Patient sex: F
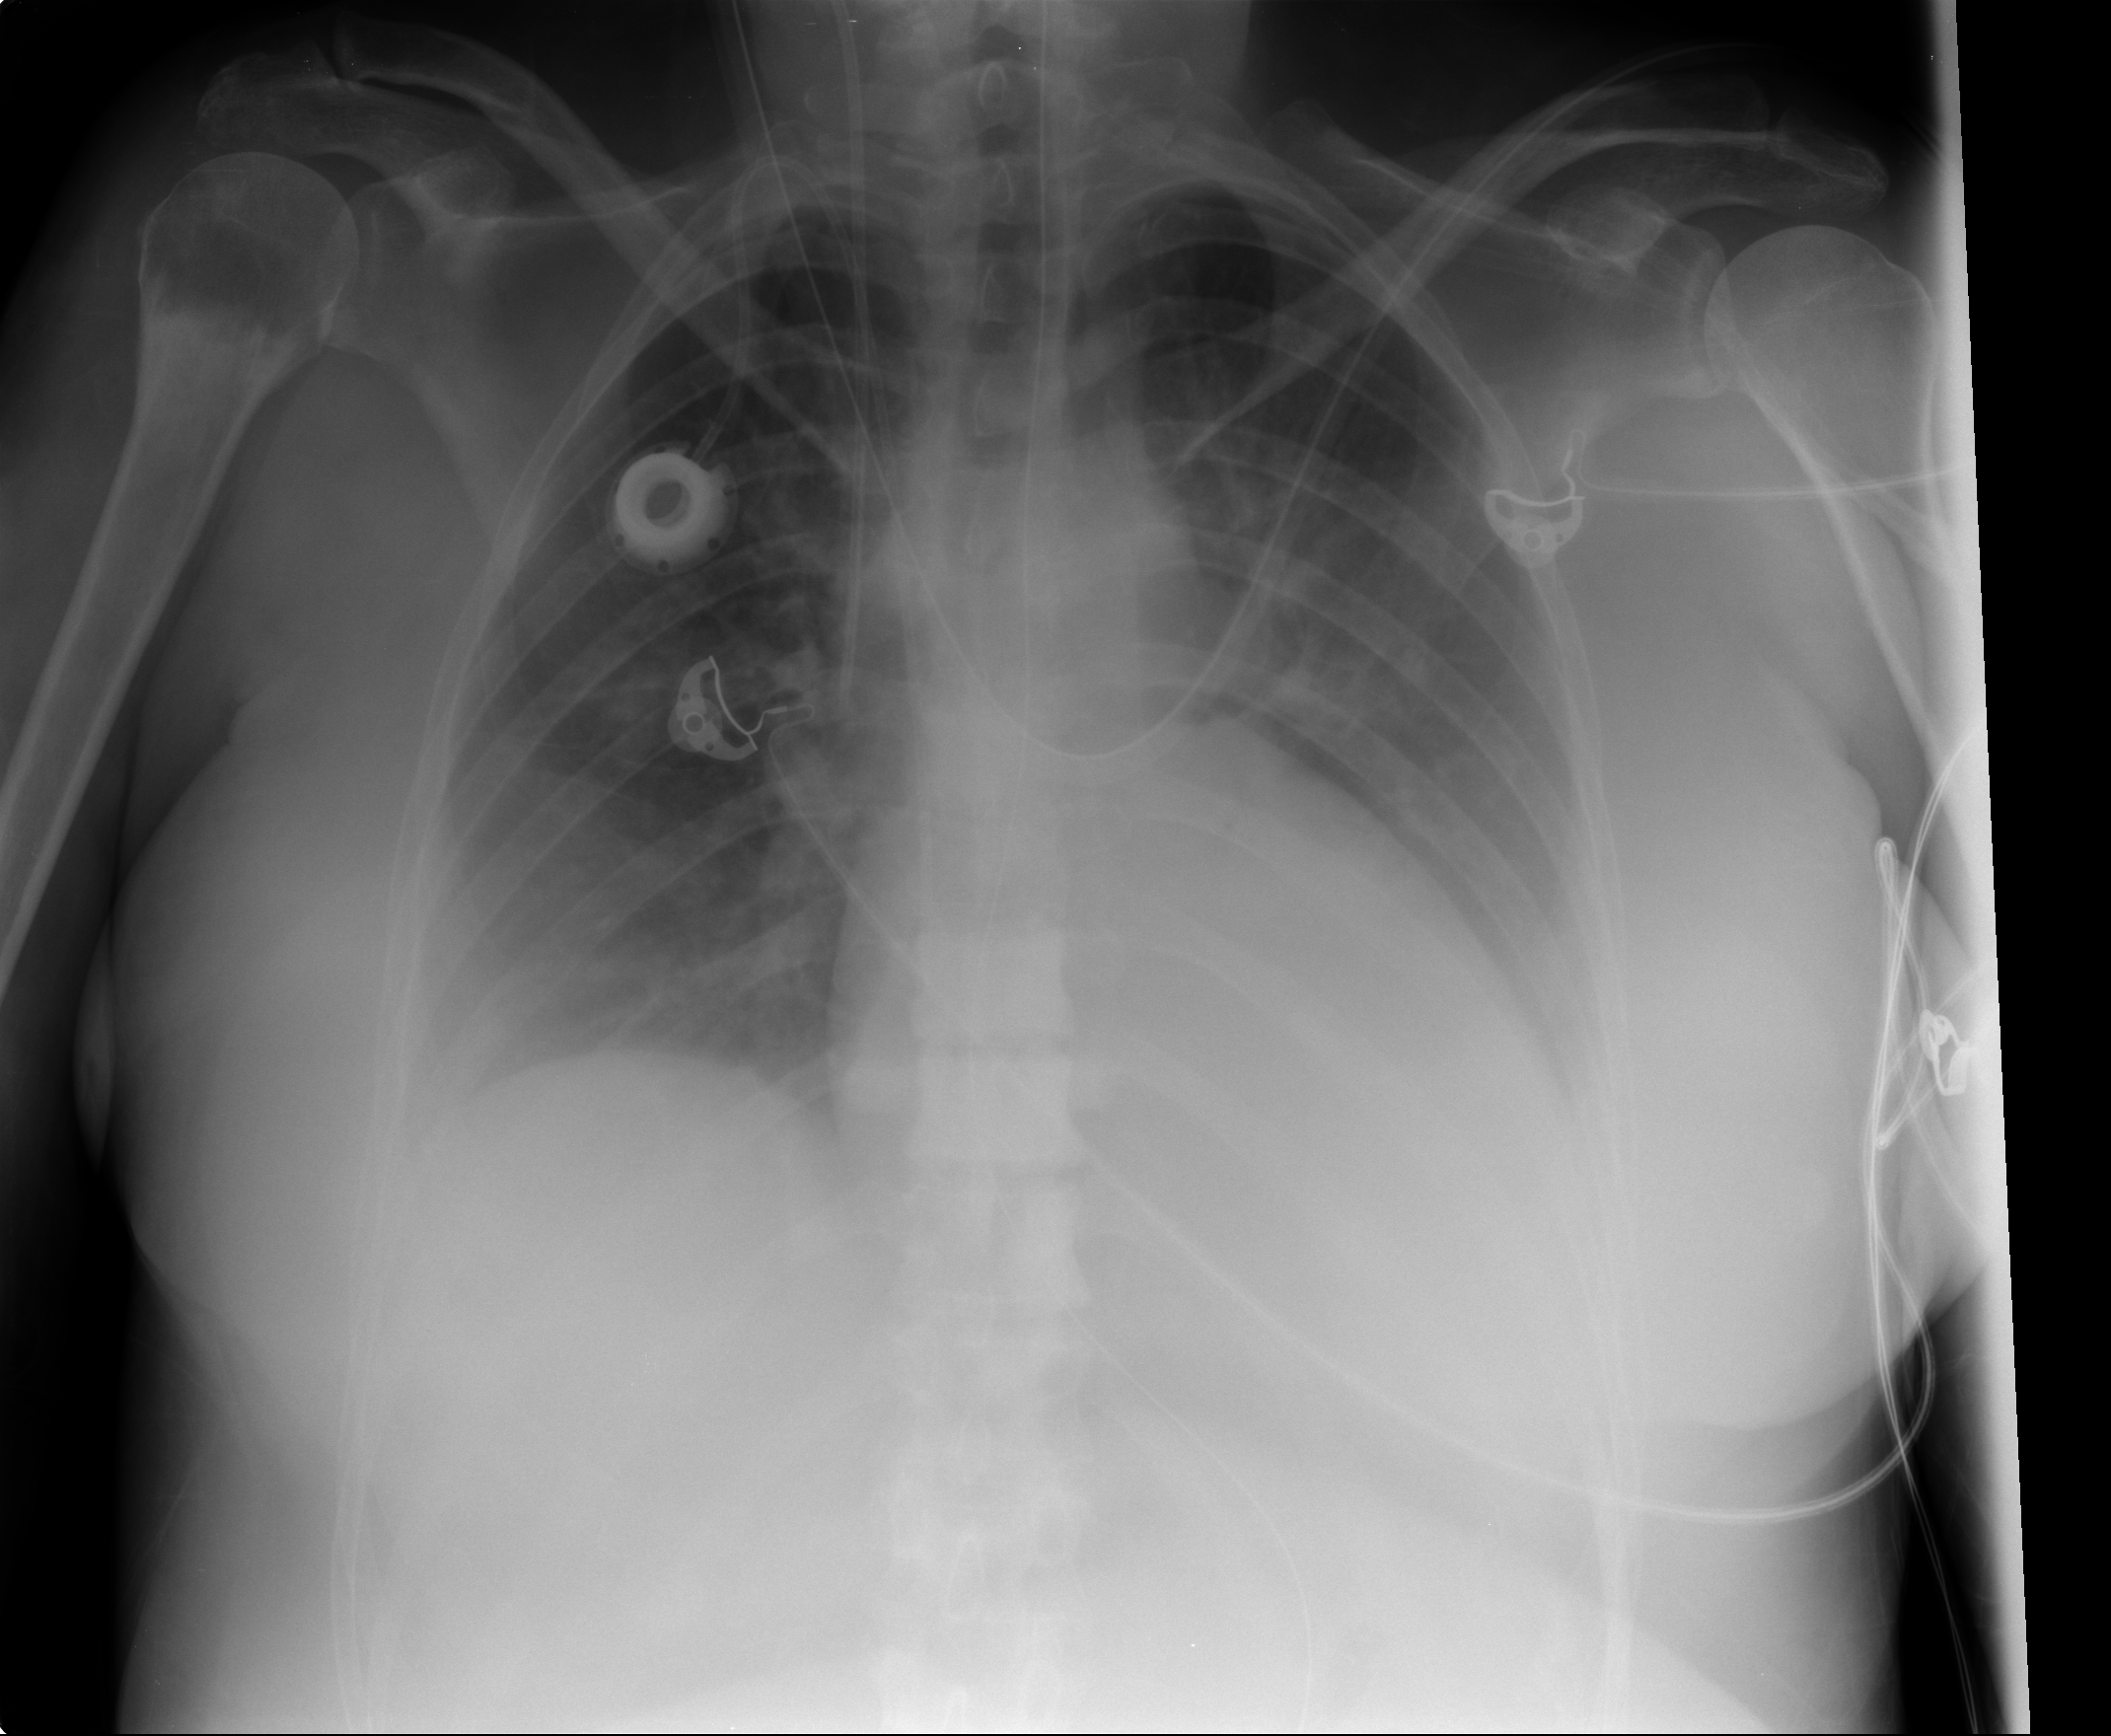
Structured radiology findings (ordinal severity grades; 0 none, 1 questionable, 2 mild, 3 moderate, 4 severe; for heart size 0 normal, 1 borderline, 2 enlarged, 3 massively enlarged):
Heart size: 2
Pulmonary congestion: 1
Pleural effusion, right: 1
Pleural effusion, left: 1
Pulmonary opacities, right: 0
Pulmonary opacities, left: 0
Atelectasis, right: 1
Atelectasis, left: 0